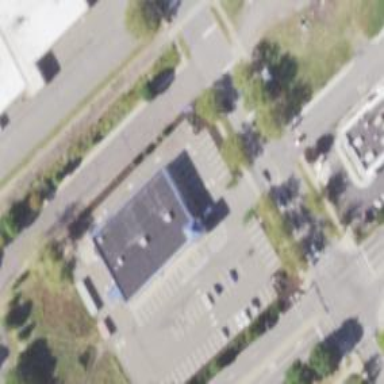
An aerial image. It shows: Pharmacy building providing healthcare services.